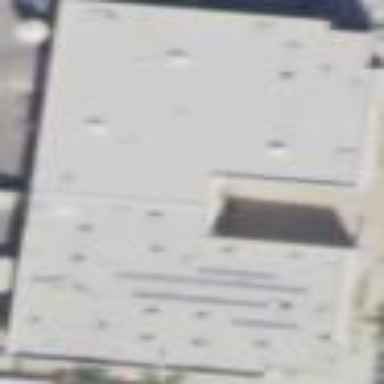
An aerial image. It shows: Building.